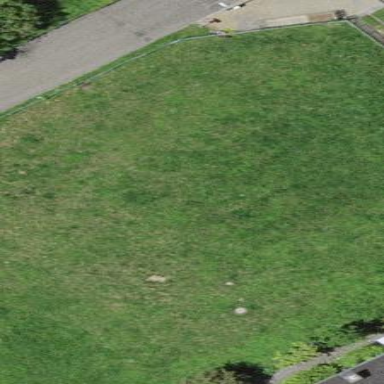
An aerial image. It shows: Beautiful meadow.